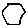
Label: hexagon